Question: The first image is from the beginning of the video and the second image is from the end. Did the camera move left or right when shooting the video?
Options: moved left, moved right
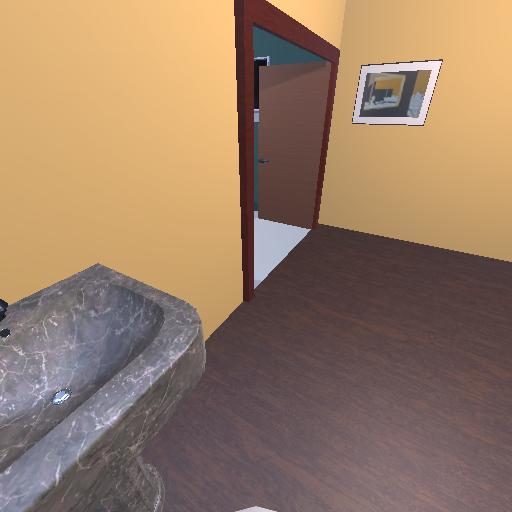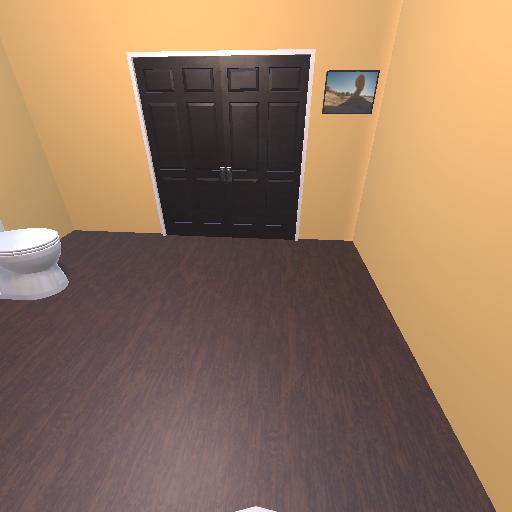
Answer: moved left